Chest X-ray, PA view. Patient: 58 years old, sex F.
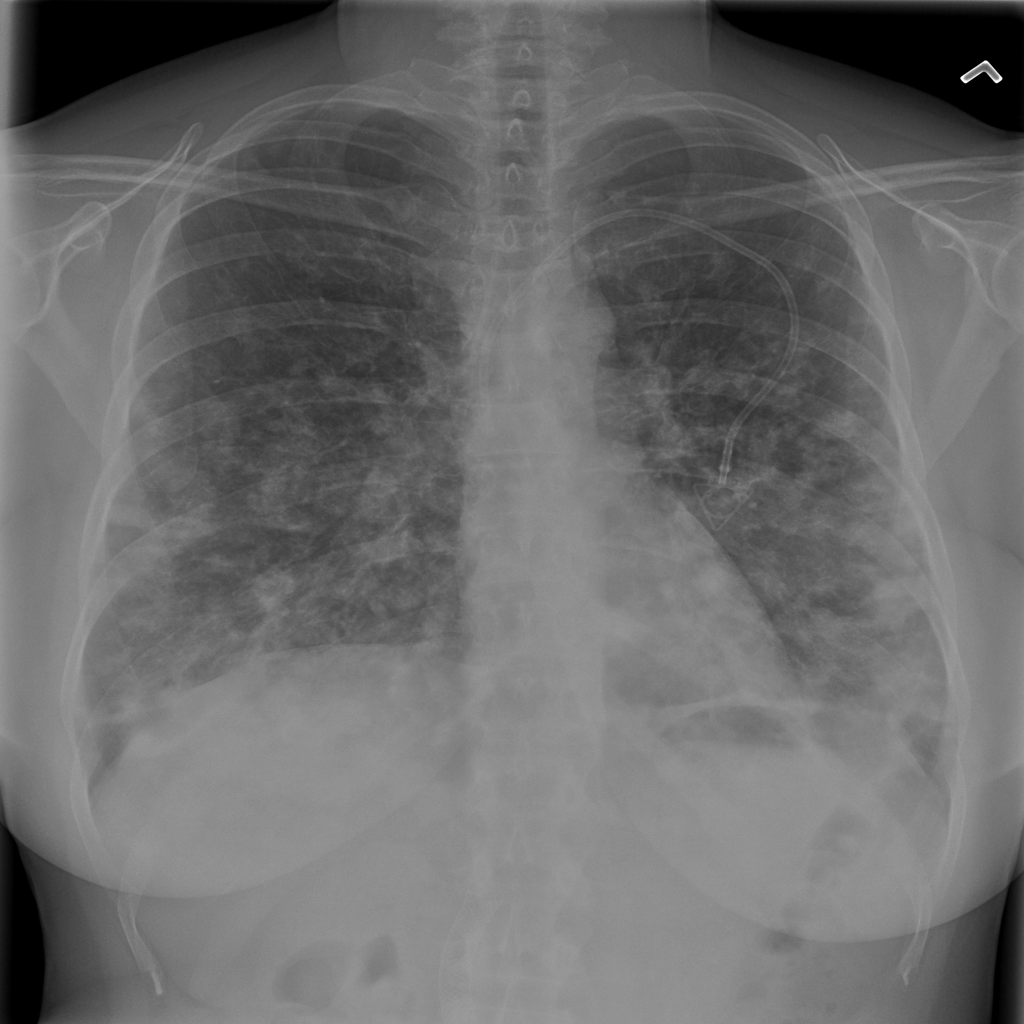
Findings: Nodule